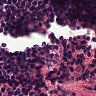
Metastatic tissue present: no